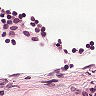
Metastatic tissue present: no